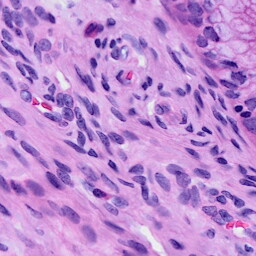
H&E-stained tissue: Cervix